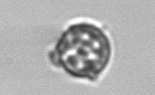
Label: Thalassiosira